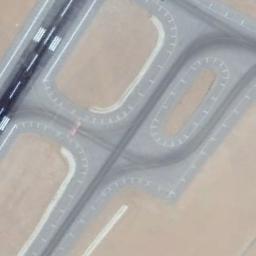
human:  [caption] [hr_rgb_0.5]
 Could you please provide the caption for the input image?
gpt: The runway is marked with lines .

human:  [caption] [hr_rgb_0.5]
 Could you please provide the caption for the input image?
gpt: The runway with several aiming point markings connects some other roads .

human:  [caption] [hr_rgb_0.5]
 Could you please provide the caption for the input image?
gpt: The runway is on the bare land .

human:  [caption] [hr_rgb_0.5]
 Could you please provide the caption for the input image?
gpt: Next to many complex staggered runways are large yellow bare fields with white short and thick line markings on the runway .

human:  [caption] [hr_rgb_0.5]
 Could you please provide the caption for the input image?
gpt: There are apricot empty land beside the runway .